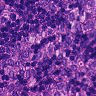
Metastatic tissue present: yes